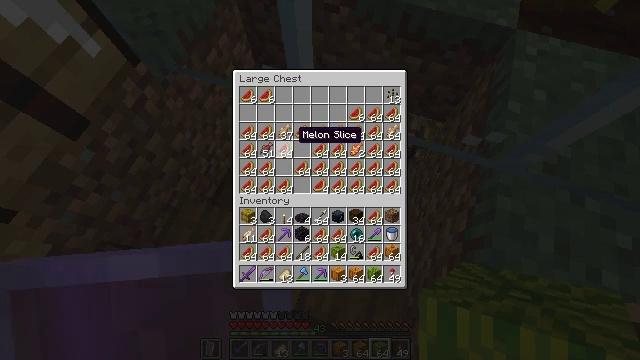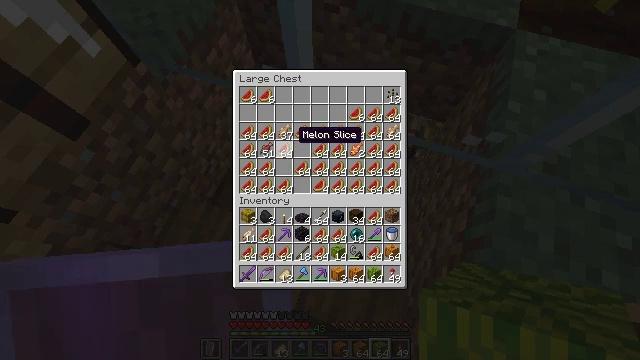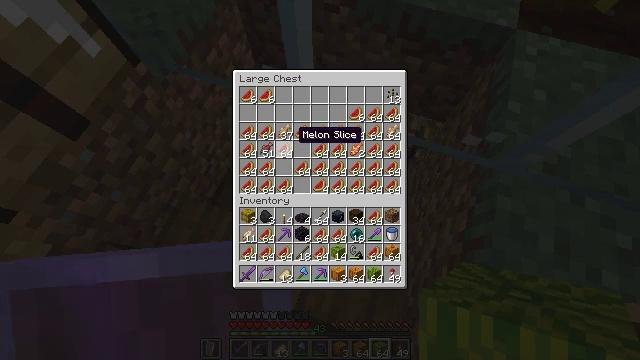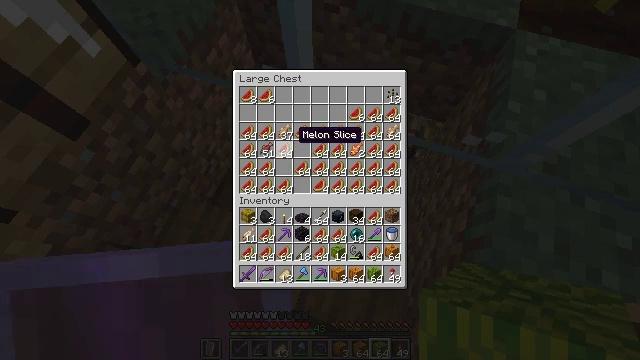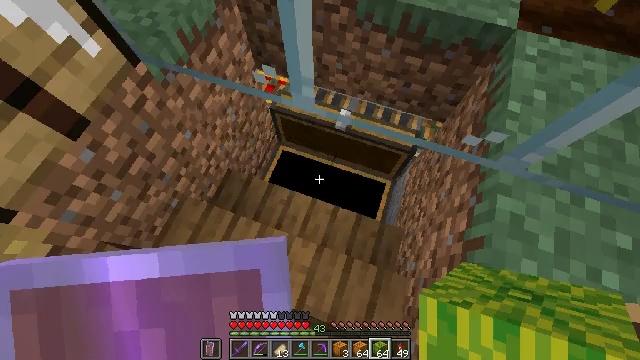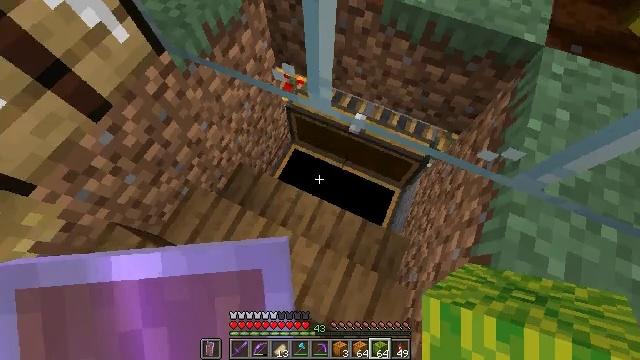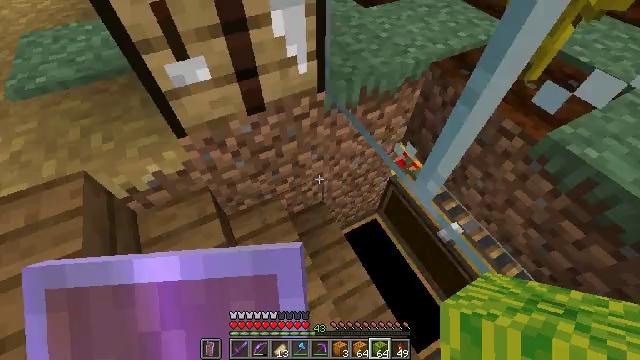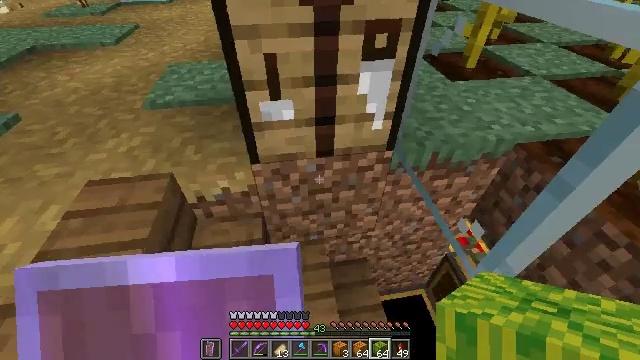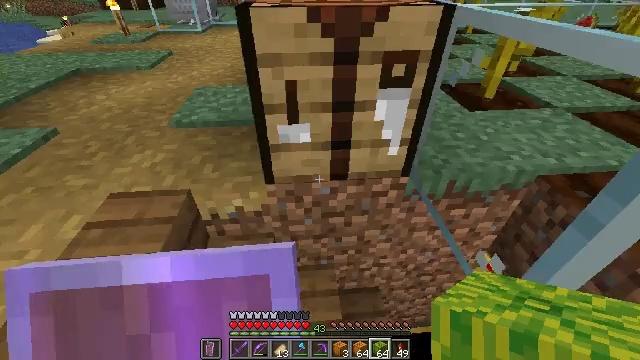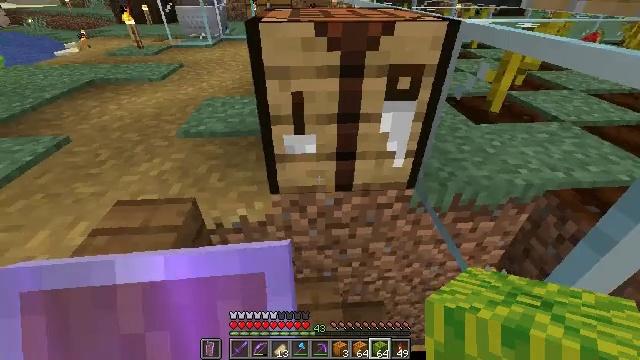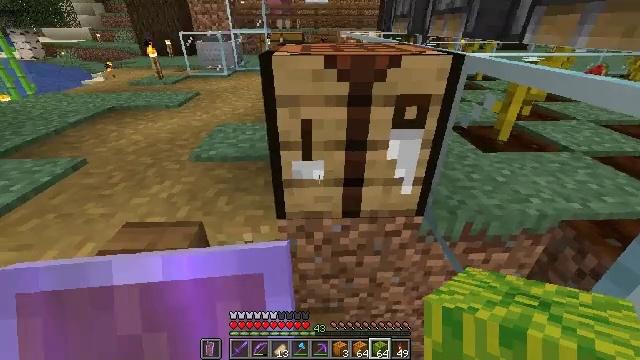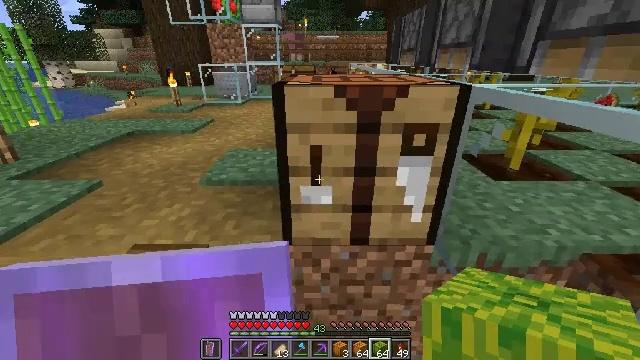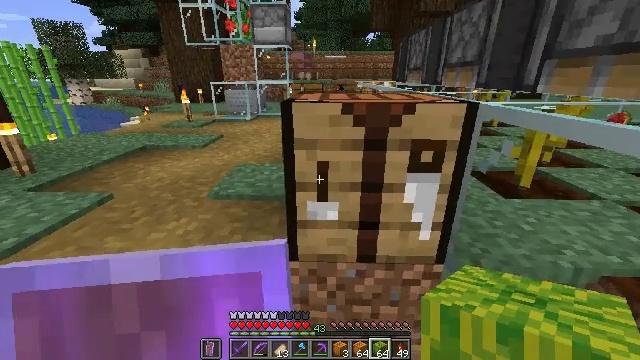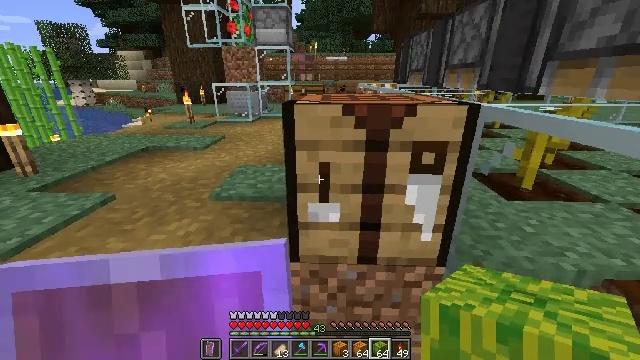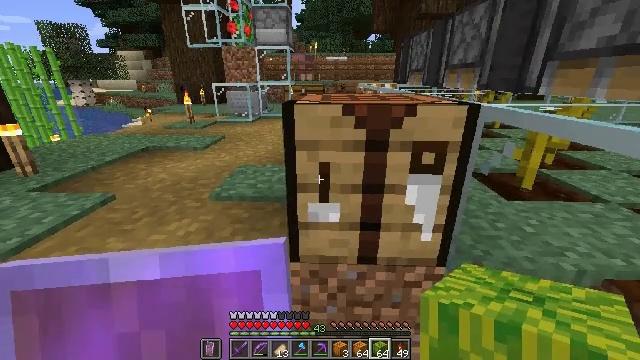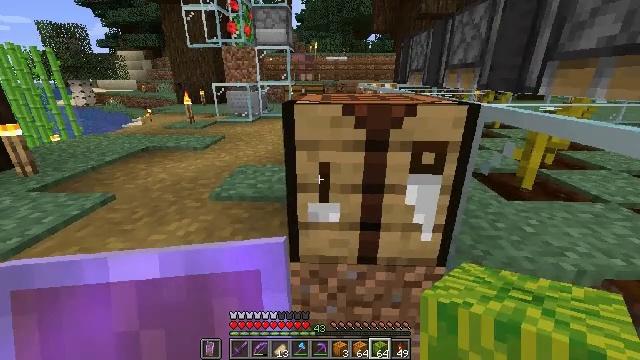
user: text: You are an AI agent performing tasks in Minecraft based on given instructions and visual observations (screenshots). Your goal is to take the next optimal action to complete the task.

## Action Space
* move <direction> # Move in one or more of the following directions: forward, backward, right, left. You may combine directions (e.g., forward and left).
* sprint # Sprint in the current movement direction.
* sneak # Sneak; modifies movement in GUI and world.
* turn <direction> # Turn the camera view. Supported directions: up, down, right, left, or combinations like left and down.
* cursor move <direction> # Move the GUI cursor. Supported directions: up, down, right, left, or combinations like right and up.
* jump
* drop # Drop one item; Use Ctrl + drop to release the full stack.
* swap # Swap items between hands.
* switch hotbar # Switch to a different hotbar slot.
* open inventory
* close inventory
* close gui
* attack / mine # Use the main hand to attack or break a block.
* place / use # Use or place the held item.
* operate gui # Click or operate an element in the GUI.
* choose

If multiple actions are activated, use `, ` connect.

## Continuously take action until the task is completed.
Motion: motion action
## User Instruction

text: Craft a melon.
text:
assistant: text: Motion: no_op
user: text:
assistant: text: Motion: no_op
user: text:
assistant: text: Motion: no_op
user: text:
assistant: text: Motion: no_op
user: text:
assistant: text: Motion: turn left
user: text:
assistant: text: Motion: turn left and up
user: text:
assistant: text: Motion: turn left and up
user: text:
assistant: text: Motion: turn left and up
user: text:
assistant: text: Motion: turn left and up
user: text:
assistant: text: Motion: turn left and up
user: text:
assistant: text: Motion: turn left and up
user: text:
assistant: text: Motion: turn left and up
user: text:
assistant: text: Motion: no_op
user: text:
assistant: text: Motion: no_op
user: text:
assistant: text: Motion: no_op
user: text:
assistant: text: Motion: use / place
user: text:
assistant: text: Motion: use / place
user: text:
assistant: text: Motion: use / place
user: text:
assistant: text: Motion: use / place
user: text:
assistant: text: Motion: no_op
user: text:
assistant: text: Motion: no_op
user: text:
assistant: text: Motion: no_op
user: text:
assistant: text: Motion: no_op
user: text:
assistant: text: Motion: no_op
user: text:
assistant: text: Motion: no_op
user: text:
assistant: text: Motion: no_op
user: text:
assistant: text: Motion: sneak, turn left
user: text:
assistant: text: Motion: sneak, turn left and up
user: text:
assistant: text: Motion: sneak, turn left
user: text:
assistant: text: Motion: sneak